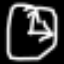
Label: clock